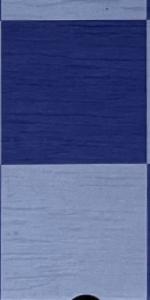
Label: Empty